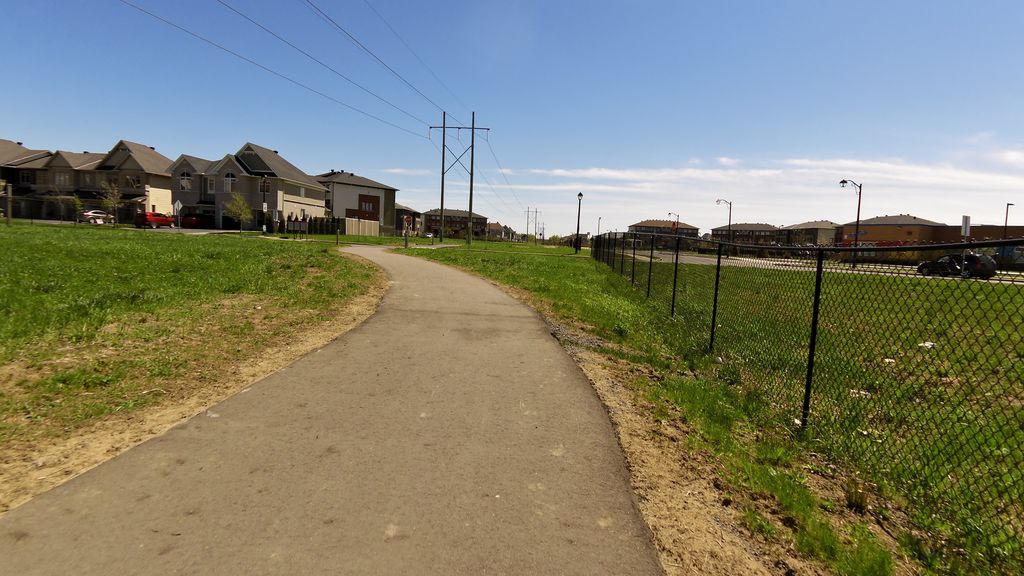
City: ottawa-gatineau